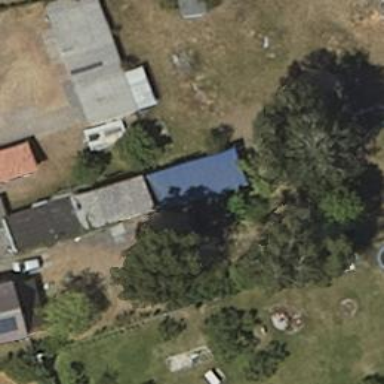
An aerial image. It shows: Shed.